Interaction volume radius: 5 \u00c5
Interaction volume height: 35 \u00c5
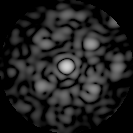
Disorder parameter: 0.5248